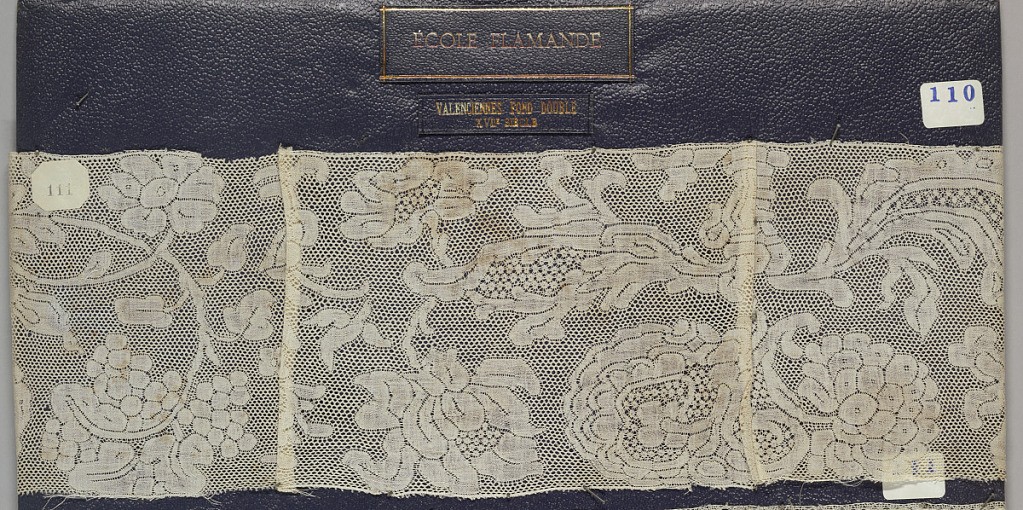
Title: Border
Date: mid-18th century
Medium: Technique: bobbin lace
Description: Bobbin lace joined, bold flowering plants; mid-18th century Valenciennes Fond